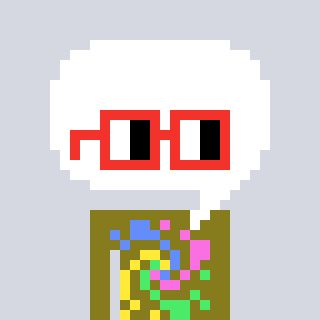
a pixel art character with square red glasses, a speech bubble-shaped head and a gunk-colored body on a cool background